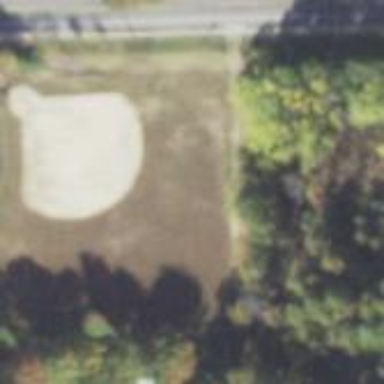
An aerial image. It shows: Baseball pitch for leisure and sports activities.